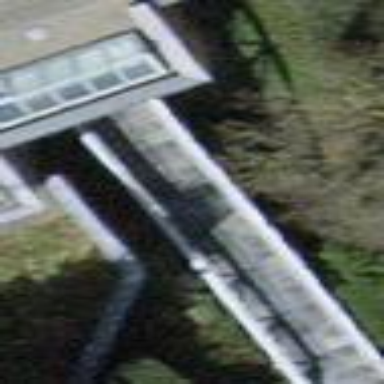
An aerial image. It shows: View of roof of building.